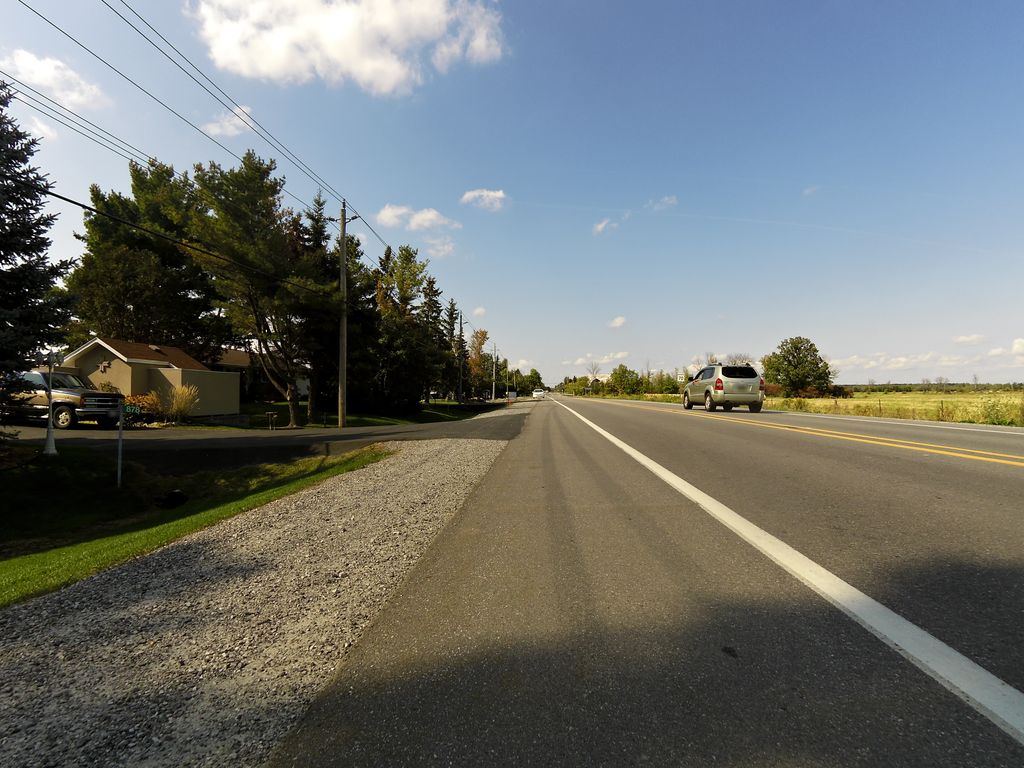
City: ottawa-gatineau